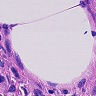
Metastatic tissue present: no